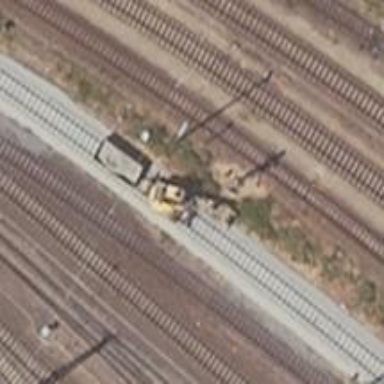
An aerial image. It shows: Railway signal.